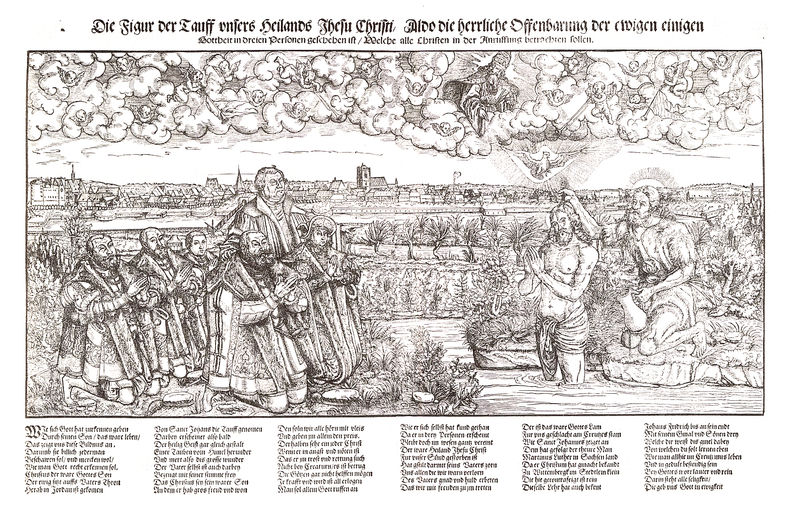
Titel: Taufe Christi mit Luther und kursächsischer Familie
Künstler: Lucius
Institution: (Seriendruck)
Schlagwörter: gott, himmel, körper, laub, mann, nackt, umhang, wasser, weiß, wolken, baden, bäume, fluss, frauen, landschaft, menschen, see, stadt, teich, ufer, frau, grau, hintergrund, männer, schwarz, skizze, szene, zeichnung, bart, bärte, jacke, johannes, rahmen, taube, täufer, portrait, feld, natur, busch, gewässer, kirche, figur, reich, adel, familie, gewänder, paar, turm, engel, krug, schrift, ansicht, grafik, graphik, spalten, deutsch, halbnackt, edel, oberkörper, bad, lendentuch, buch, druck, schwarz-weiß, holzstich, radierung, stich, titel, illustration, text, zeitung, knien, offenbarung, überschrift, beten, gebet, buchdruck, heiligenschein, christus, jesus, karg, kniend, gedicht, andacht, betende, knieen, knieende, segnung, luther, heiliger, posaunen, trompeten, zeilen, dürer, heilig, taufe, kupferstich, anbetung, heiland, jesu, putti, flugblatt, sütterlin, gläubige, geist, paare, stifter, jordan, heiliger geist, gottvater, druckschrift, from, martin luther, wsser, schaube, taufe jesu, preisen, jesu christi, zeitungsartikel, mäntekl